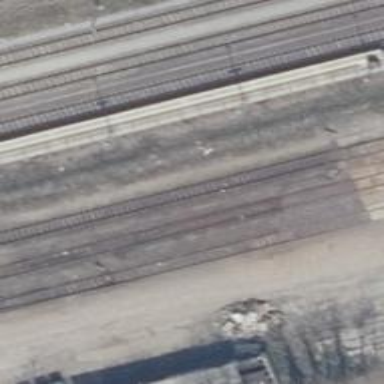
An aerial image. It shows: Railway switch with the turnout pointing to the right.